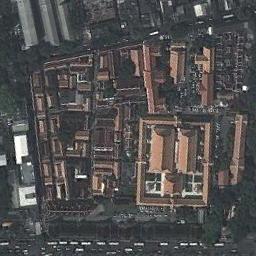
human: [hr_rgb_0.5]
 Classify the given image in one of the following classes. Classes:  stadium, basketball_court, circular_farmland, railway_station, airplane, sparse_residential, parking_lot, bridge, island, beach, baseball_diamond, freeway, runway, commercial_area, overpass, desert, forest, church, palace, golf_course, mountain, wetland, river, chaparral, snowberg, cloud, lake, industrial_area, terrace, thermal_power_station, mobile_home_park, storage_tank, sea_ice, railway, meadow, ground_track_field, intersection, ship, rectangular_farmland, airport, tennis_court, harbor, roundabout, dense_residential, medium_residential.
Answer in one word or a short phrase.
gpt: palace